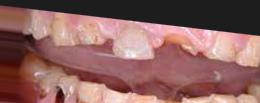
Condition: Caries